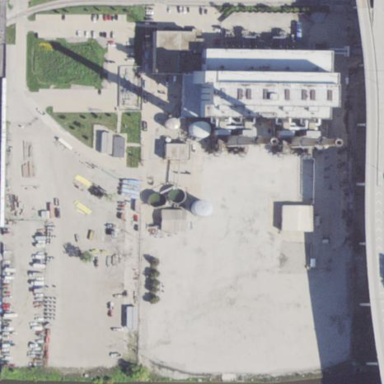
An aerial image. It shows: Industrial area with power plant.